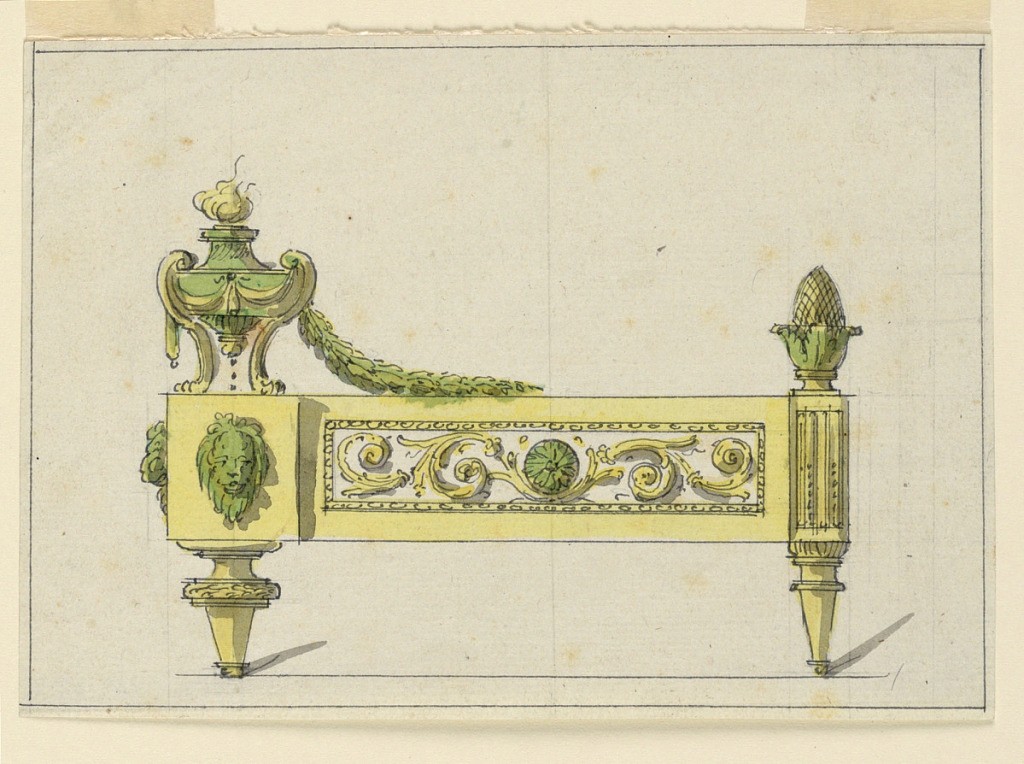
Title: Design for a Firedog
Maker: Jean-Louis Prieur the Younger, French, 1759 – 1795
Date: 1780-1790
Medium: Pen and ink, brush and watercolor, graphite on paper
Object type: Drawing
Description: A bronze base supporting, at left, a flaming urn on a stand and a garland. At right, a pineapple finial.